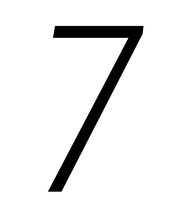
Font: Roboto-Italic_Condensed_Light_Italic